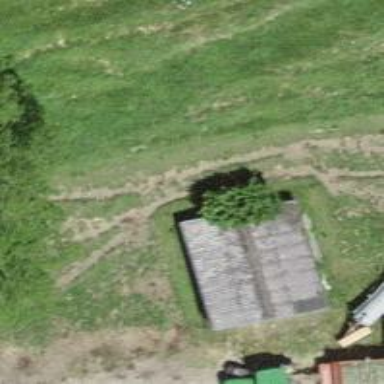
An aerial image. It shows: Shed.